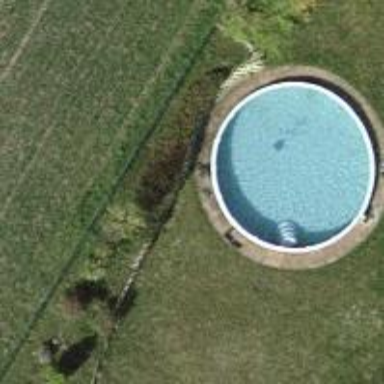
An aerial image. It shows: Swimming pool located in leisure land.